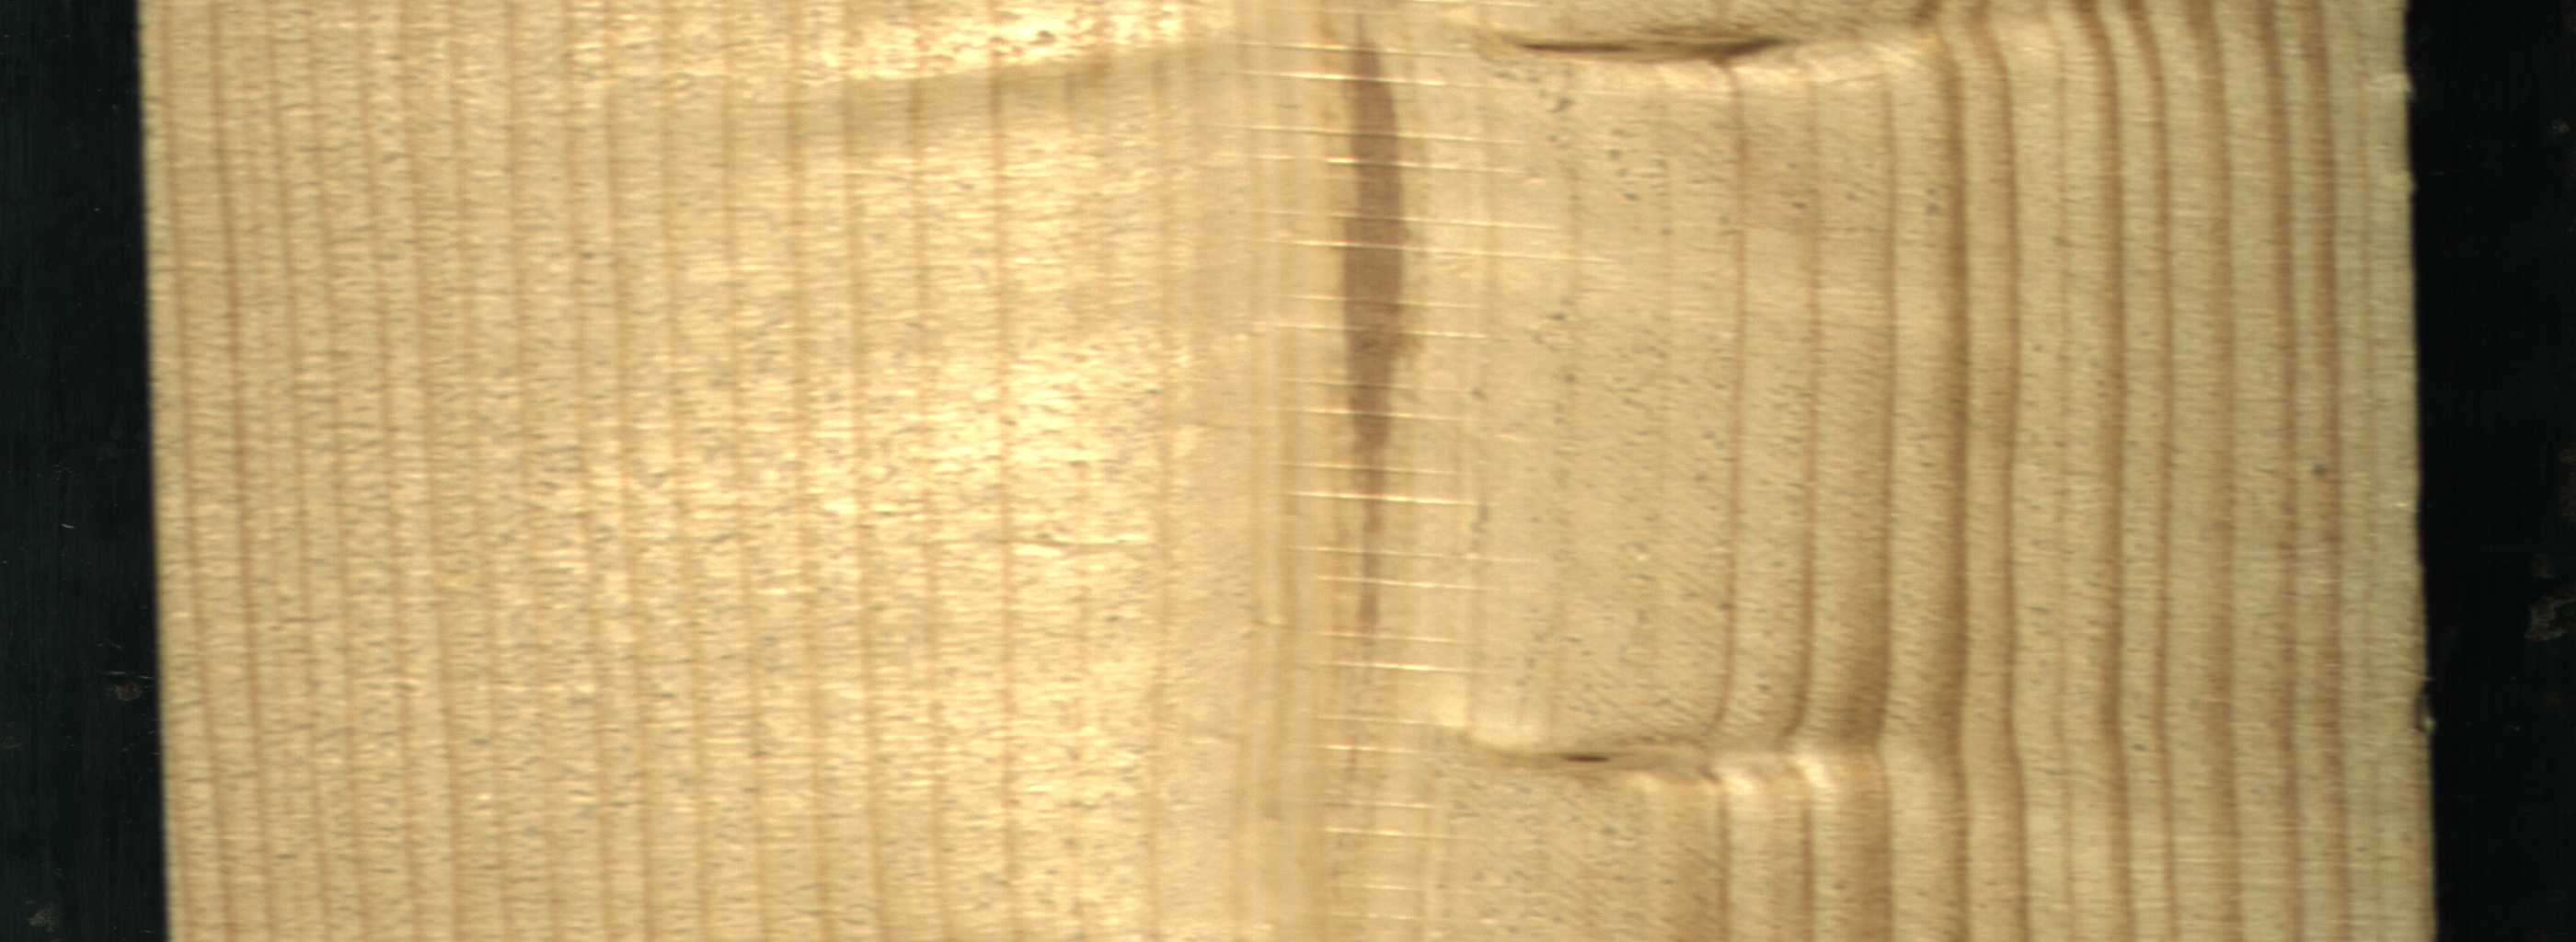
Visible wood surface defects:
Marrow
Live_Knot
Live_Knot